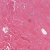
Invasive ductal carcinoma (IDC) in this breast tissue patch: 0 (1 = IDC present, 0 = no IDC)